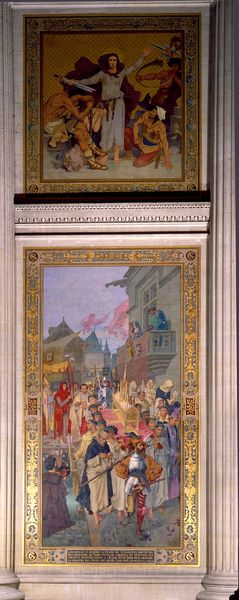
Titel: Prozession mit dem Schrein der heiligen Genovefa 1496
Künstler: Théodore Maillot
Standort: Paris
Institution: Panthéon
Schlagwörter: blau, gemälde, himmel, mann, schatten, weiß, frauen, gelb, grün, menschen, stadt, bunt, frau, grau, männer, raum, schwarz, säule, säulen, ölbild, gebäude, haus, rot, wolke, hochformat, malerei, masse, menge, muster, ornament, versammlung, wand, architektur, arme, bibel, kleidung, mensch, rahmen, silber, bild, horizont, häuser, gewand, gold, innen, rosa, tugend, engel, balkon, farbig, bilderrahmen, rahmung, ansicht, fassade, zwei, treppe, soldaten, inschrift, foto, rechteck, balustrade, schwert, soldat, allegorie, kunst, sieg, altar, fries, heiligenschein, beugen, nimbus, christus, jesus, christlich, dolch, religiös, rechteckig, kostüme, prozession, umzug, ereignis, fresko, golden, register, ornamentik, auszug, jerusalem, erzengel, szenen, format, quadrat, freskos, ikone, michael, historisch, kyma, teilung, kanelüren, halbsäulen, teile, schrifttafel, menschn, ikonen, freske, einzug, levy, rhamen, intervall, söbel, enge, belkon, interkolonium, marlerei, menschenenge, meschenmenge, reister